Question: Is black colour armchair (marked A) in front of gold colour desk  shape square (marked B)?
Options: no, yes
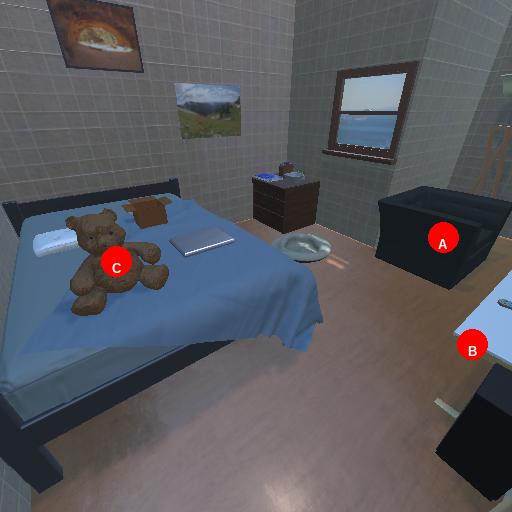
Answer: no